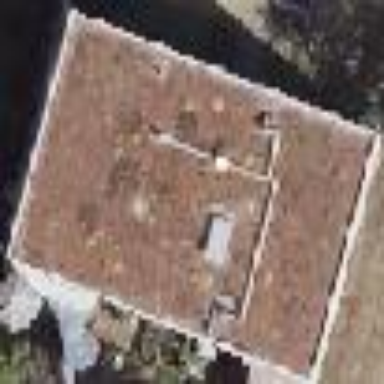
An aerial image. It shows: Residential building with flat roof.